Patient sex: M
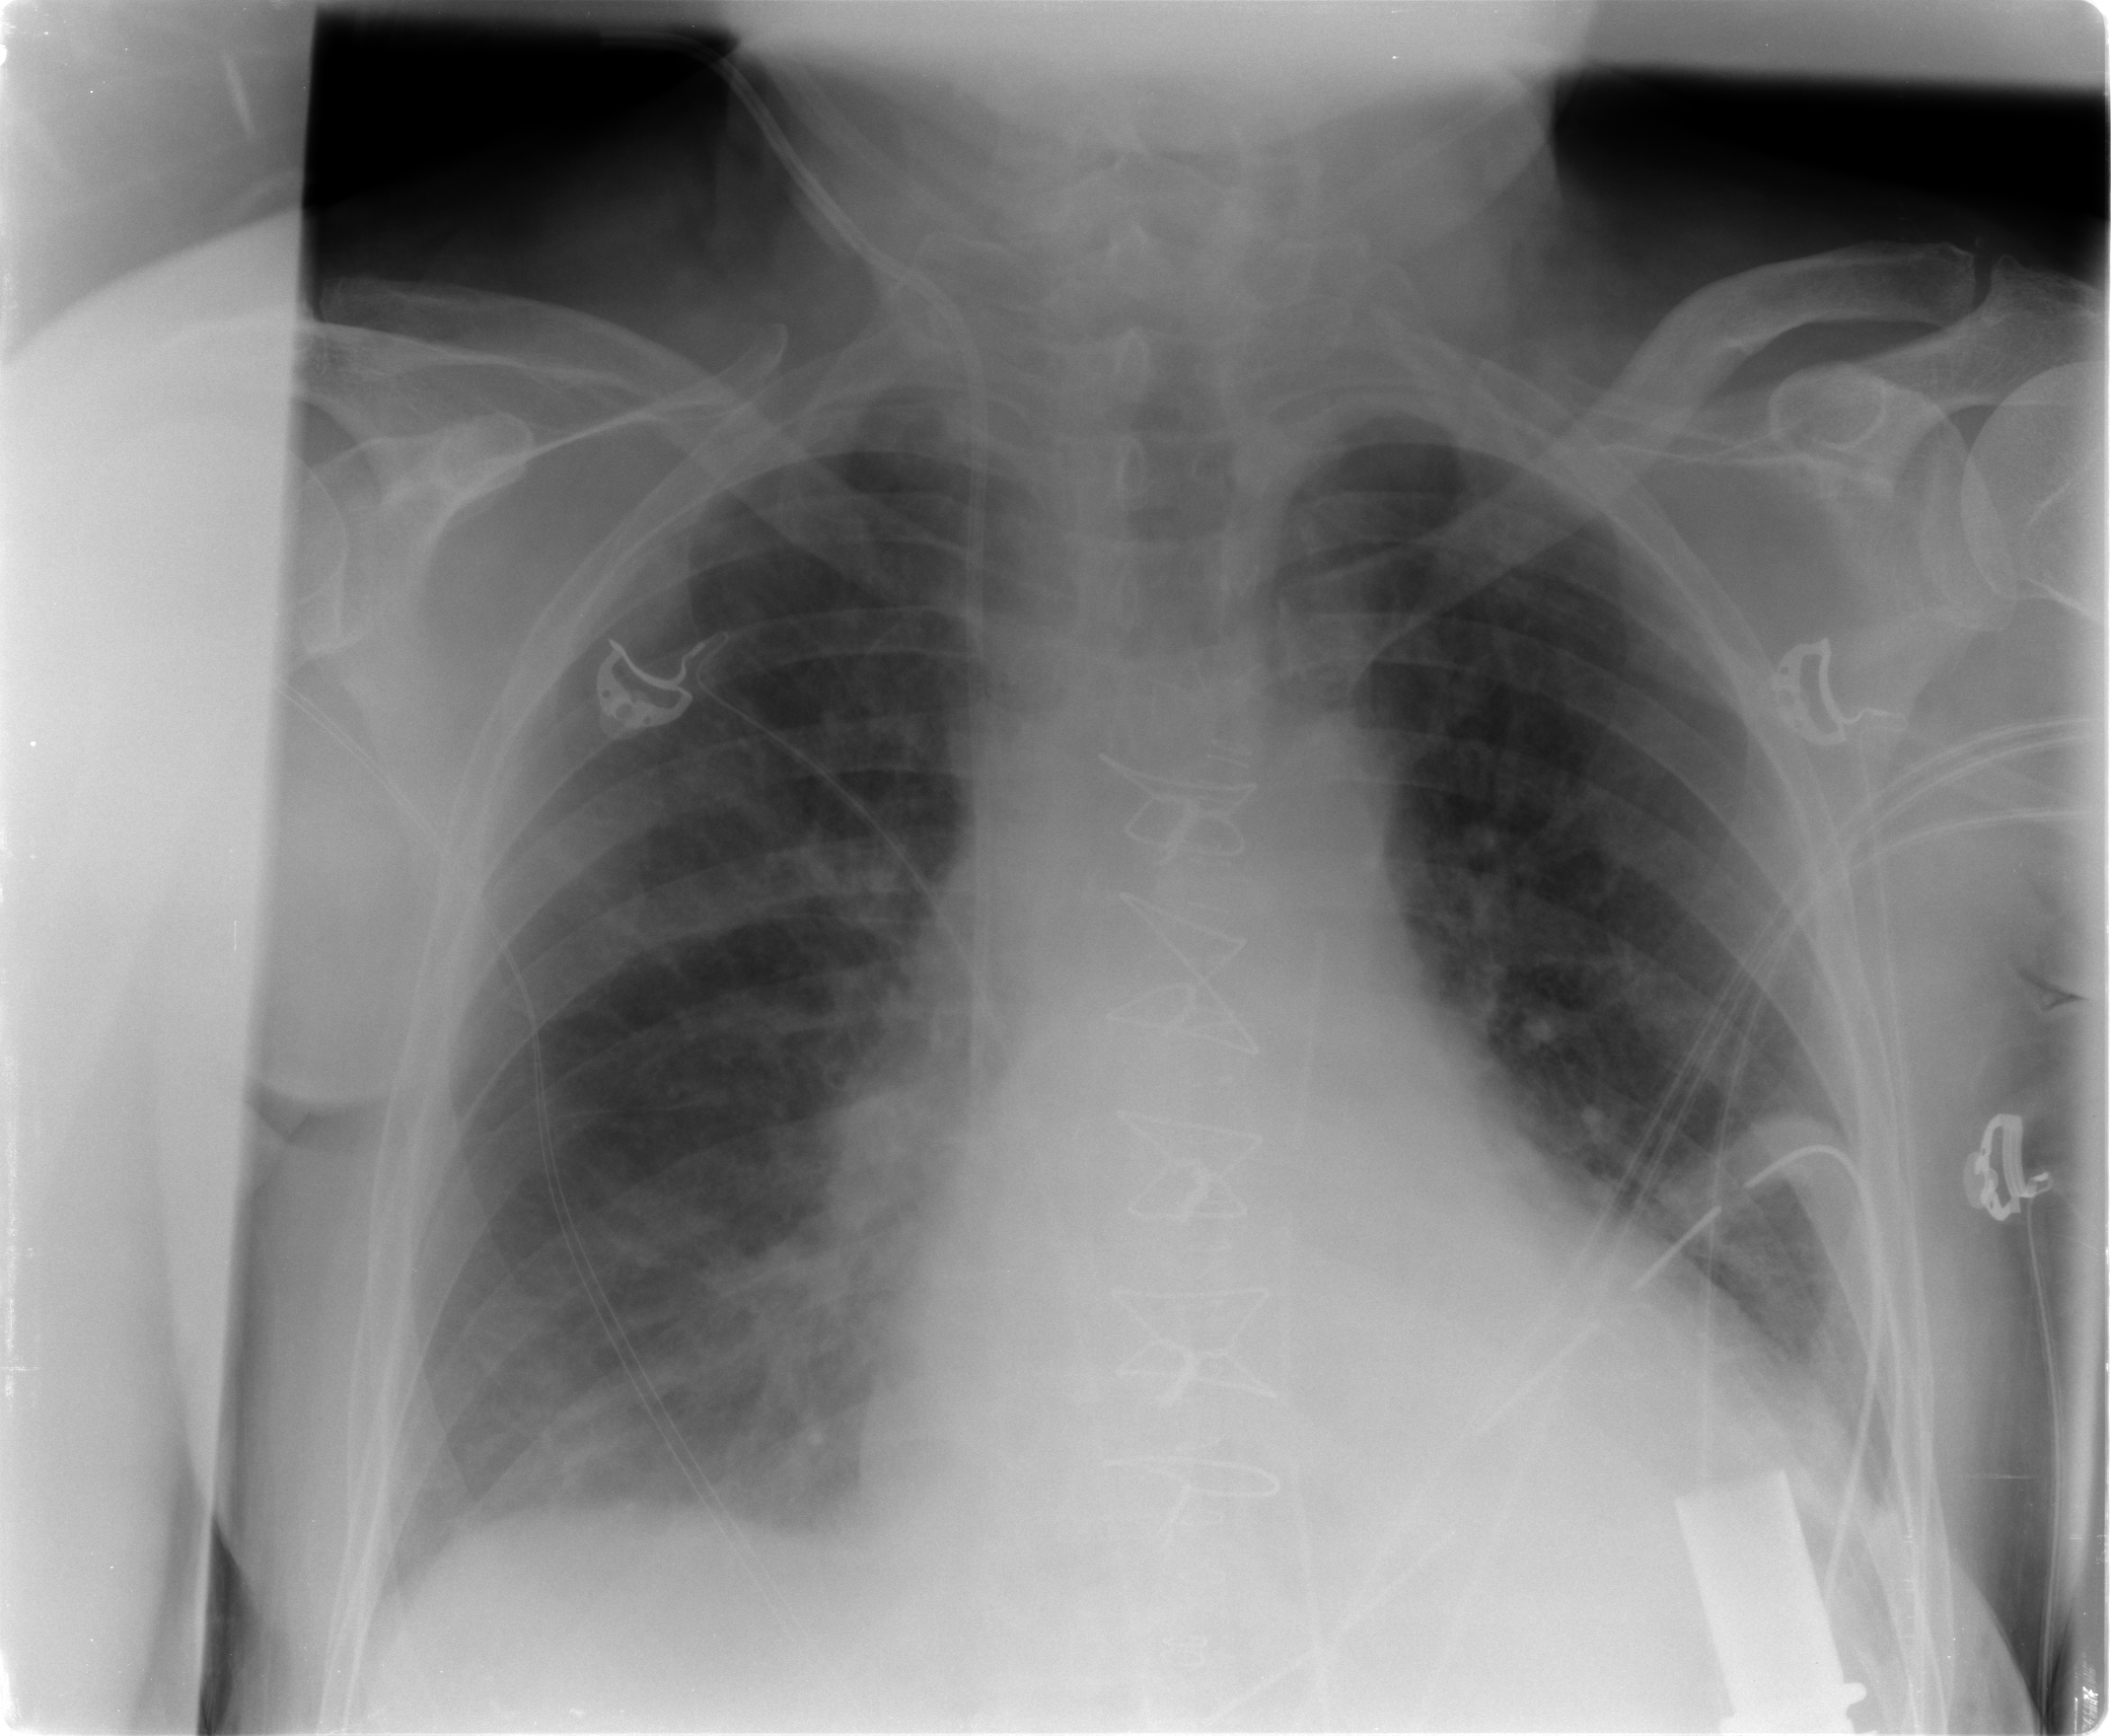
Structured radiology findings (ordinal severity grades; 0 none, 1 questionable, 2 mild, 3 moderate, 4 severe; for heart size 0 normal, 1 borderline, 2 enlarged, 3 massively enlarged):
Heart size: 2
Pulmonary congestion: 0
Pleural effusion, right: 0
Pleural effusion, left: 0
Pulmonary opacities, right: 0
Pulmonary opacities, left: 0
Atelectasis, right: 2
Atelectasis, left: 0